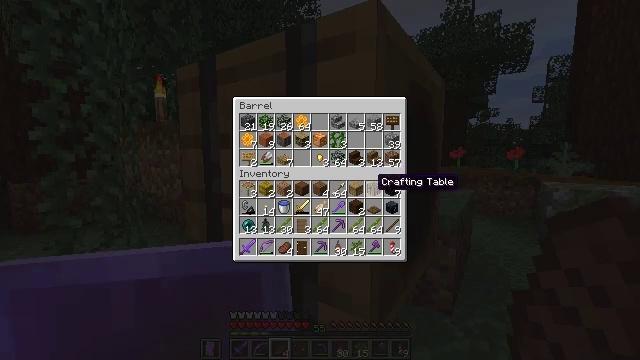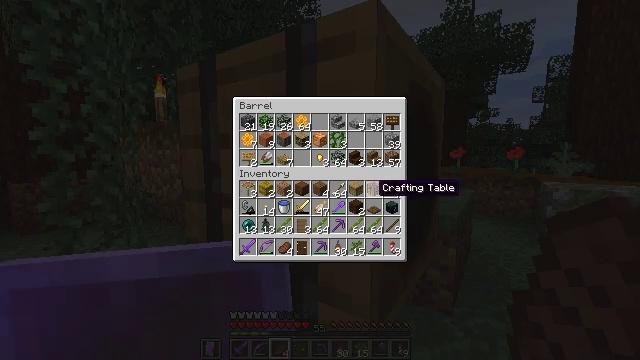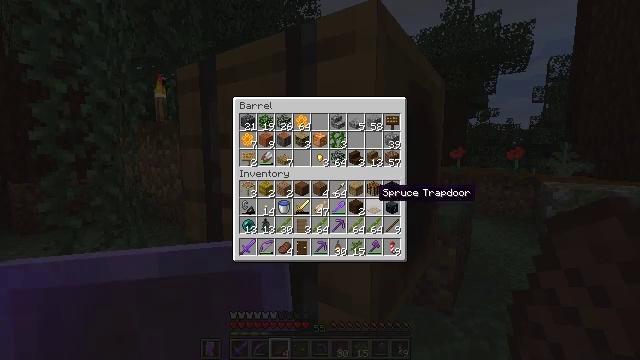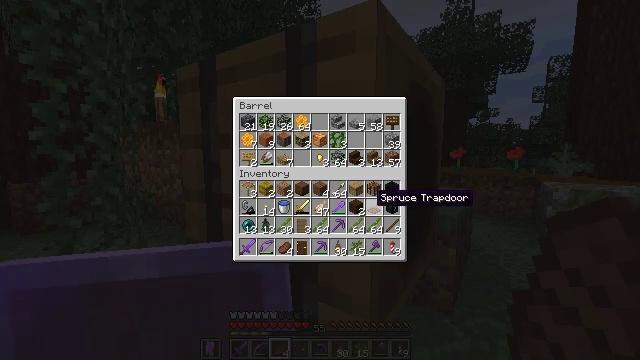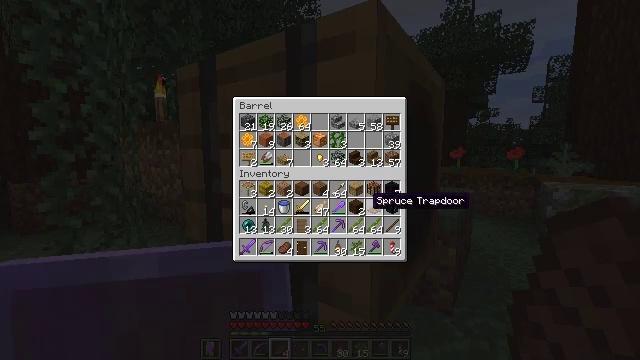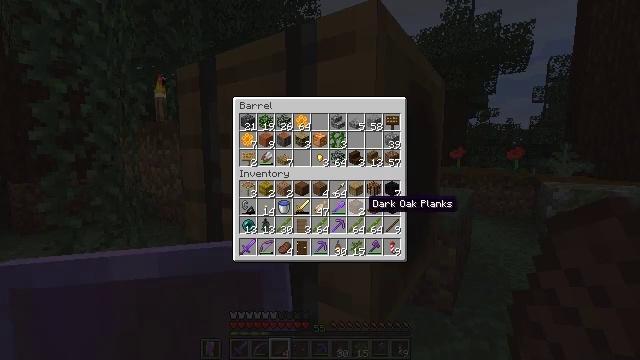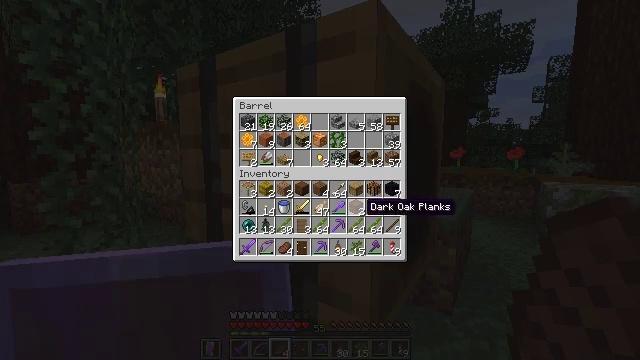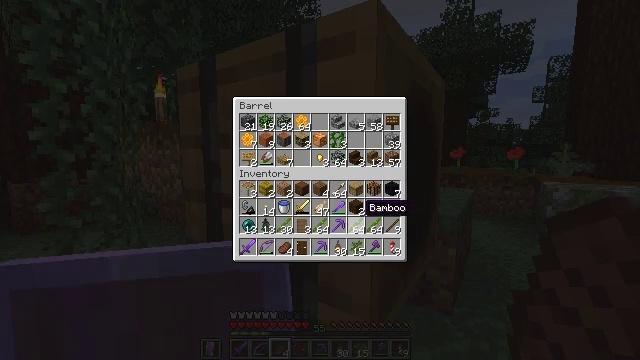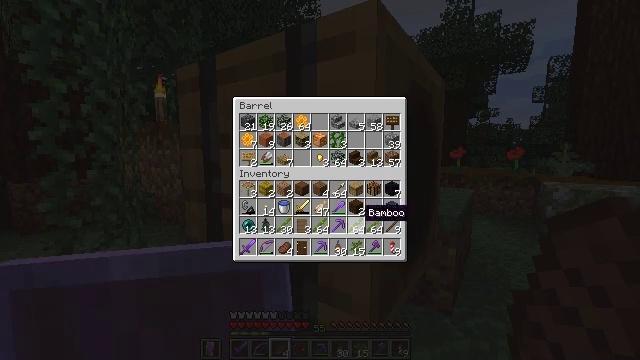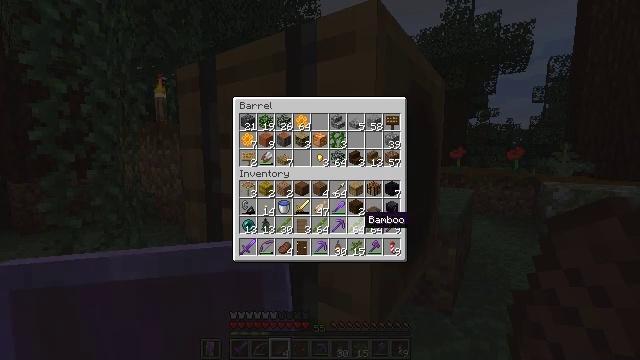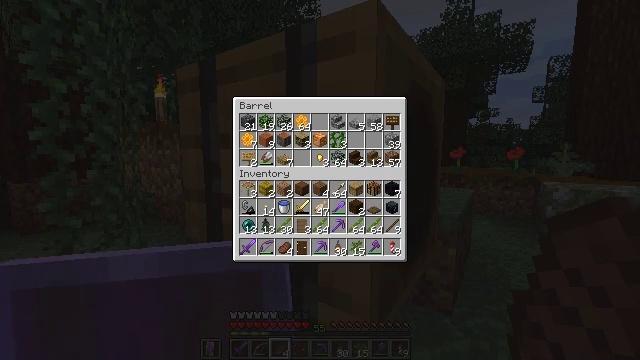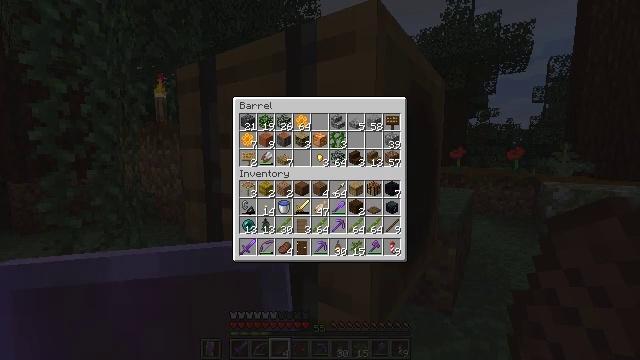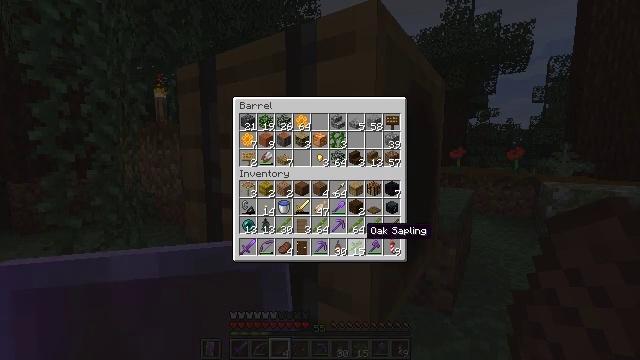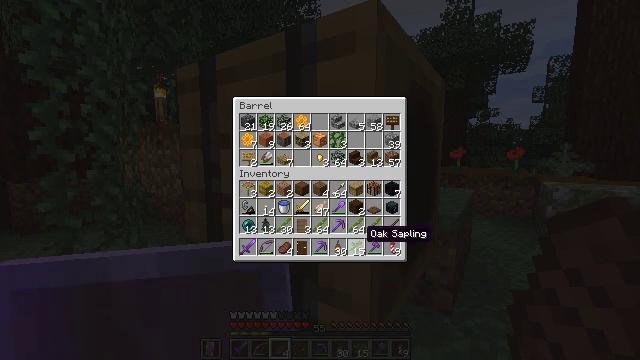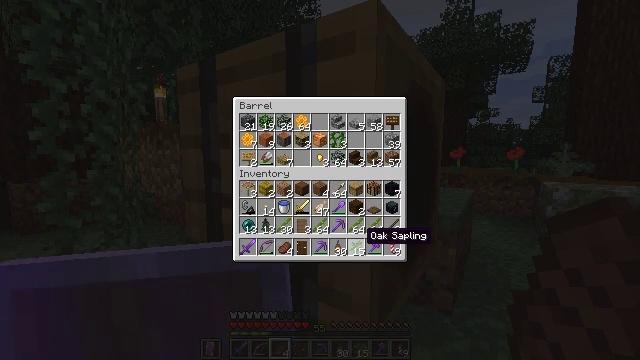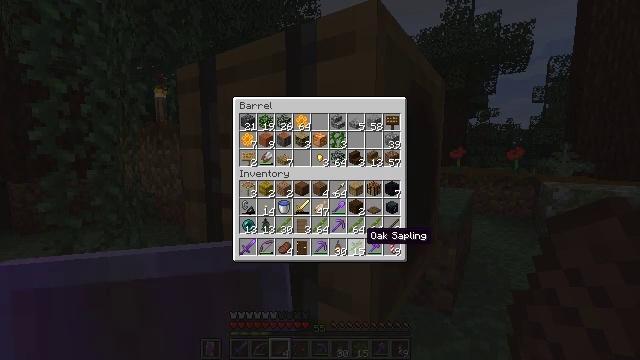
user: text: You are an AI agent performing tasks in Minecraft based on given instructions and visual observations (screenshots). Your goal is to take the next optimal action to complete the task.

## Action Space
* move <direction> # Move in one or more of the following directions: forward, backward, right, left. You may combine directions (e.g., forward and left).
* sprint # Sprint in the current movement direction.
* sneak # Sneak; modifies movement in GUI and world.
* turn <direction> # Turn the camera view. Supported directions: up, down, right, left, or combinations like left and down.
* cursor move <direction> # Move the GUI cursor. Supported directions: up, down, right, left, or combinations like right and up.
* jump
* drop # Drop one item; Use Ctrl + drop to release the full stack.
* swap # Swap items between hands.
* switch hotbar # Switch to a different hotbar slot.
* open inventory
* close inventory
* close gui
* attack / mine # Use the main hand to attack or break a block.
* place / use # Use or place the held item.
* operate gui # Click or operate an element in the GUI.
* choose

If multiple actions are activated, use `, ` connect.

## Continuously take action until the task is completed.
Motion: motion action
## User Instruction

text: Retrieve vines from walls or cliffs.
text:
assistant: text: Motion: no_op
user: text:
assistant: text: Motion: no_op
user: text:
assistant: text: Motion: no_op
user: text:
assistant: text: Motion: no_op
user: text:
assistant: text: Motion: no_op
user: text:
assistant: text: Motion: no_op
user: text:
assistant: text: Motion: no_op
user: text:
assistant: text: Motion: no_op
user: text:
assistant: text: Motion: turn down
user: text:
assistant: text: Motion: turn down
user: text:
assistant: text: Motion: no_op
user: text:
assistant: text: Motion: no_op
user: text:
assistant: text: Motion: no_op
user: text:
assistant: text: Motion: no_op
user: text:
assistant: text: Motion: no_op
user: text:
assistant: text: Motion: no_op
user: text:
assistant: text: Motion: no_op
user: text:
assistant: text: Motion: no_op
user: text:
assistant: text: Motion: no_op
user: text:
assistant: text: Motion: no_op
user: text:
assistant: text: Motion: no_op
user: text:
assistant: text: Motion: no_op
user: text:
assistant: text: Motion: no_op
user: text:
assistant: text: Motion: sneak
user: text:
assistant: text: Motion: sneak
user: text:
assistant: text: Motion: sneak
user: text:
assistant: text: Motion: sneak, attack / mine
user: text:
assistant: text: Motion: sneak, attack / mine
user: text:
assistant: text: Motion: sneak, attack / mine
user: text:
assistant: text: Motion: sneak